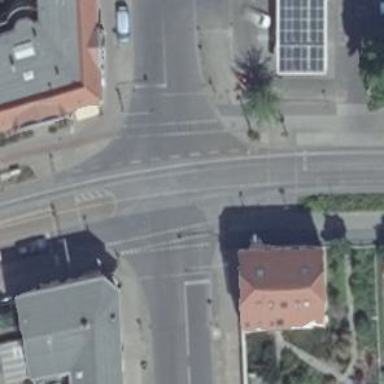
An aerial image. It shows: Asphalt path with crossings for both footway and cycleway.